Question: Can such a hexagon be created with pure CSS3?

Thanks for any help!
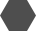
Answer: A simple search turned this up: <URL>
Referenced from the site:
'Put a 104px x 60px div with a background colour between them and you get (the hexagon):'
'''
width: 0;
border-bottom: 30px solid #6C6;
border-left: 52px solid transparent;
border-right: 52px solid transparent;
width: 104px;
height: 60px;
background-color: #6C6;
width: 0;
border-top: 30px solid #6C6;
border-left: 52px solid transparent;
border-right: 52px solid transparent;
'''